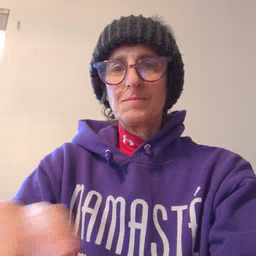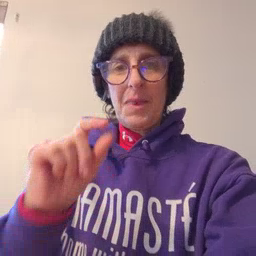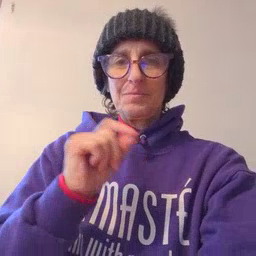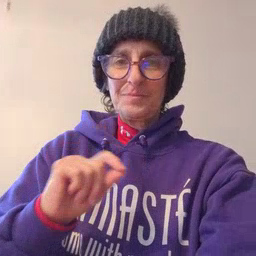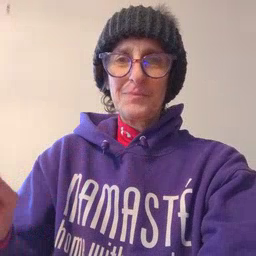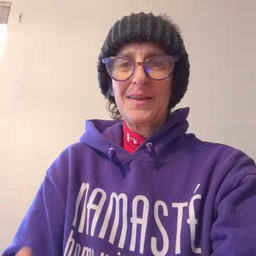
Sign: pen